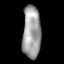
Tissue: lung
Cell type: T cells
Senescence score: 0.2084
Nuclear area (px): 937
Mean DAPI intensity: 158.462